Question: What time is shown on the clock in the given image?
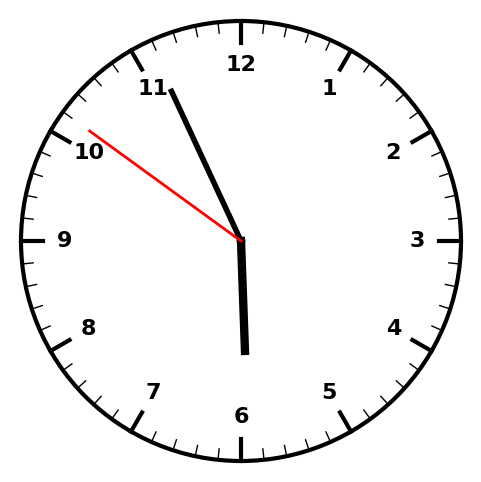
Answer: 05:55:51